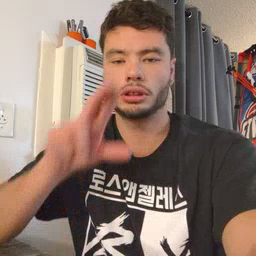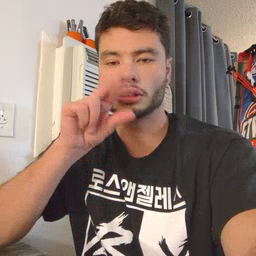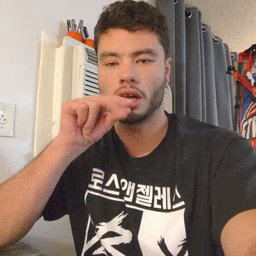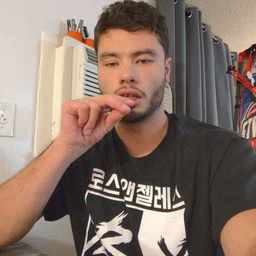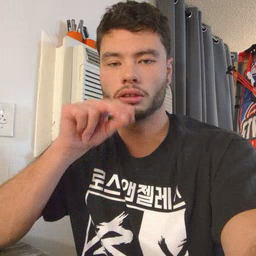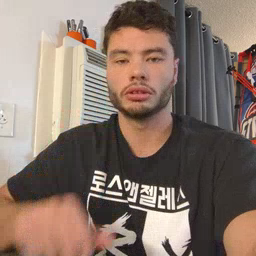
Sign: duck